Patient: sex F, age 65
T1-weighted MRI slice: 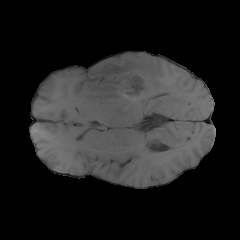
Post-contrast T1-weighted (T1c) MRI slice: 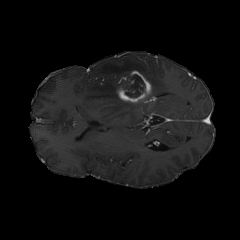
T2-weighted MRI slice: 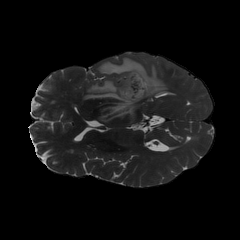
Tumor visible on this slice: yes
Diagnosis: Glioblastoma, IDH-wildtype
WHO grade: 4